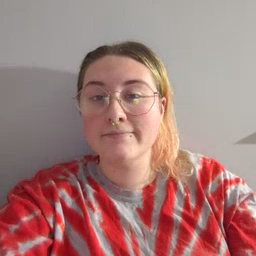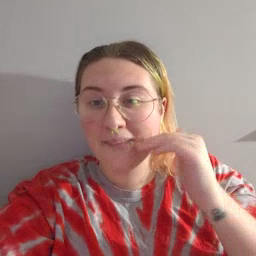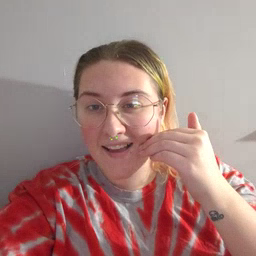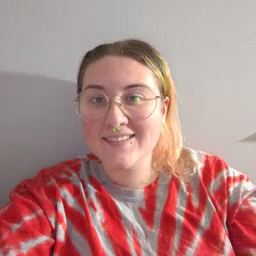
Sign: smile